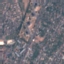
Label: Residential